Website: crate-barrel
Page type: payment
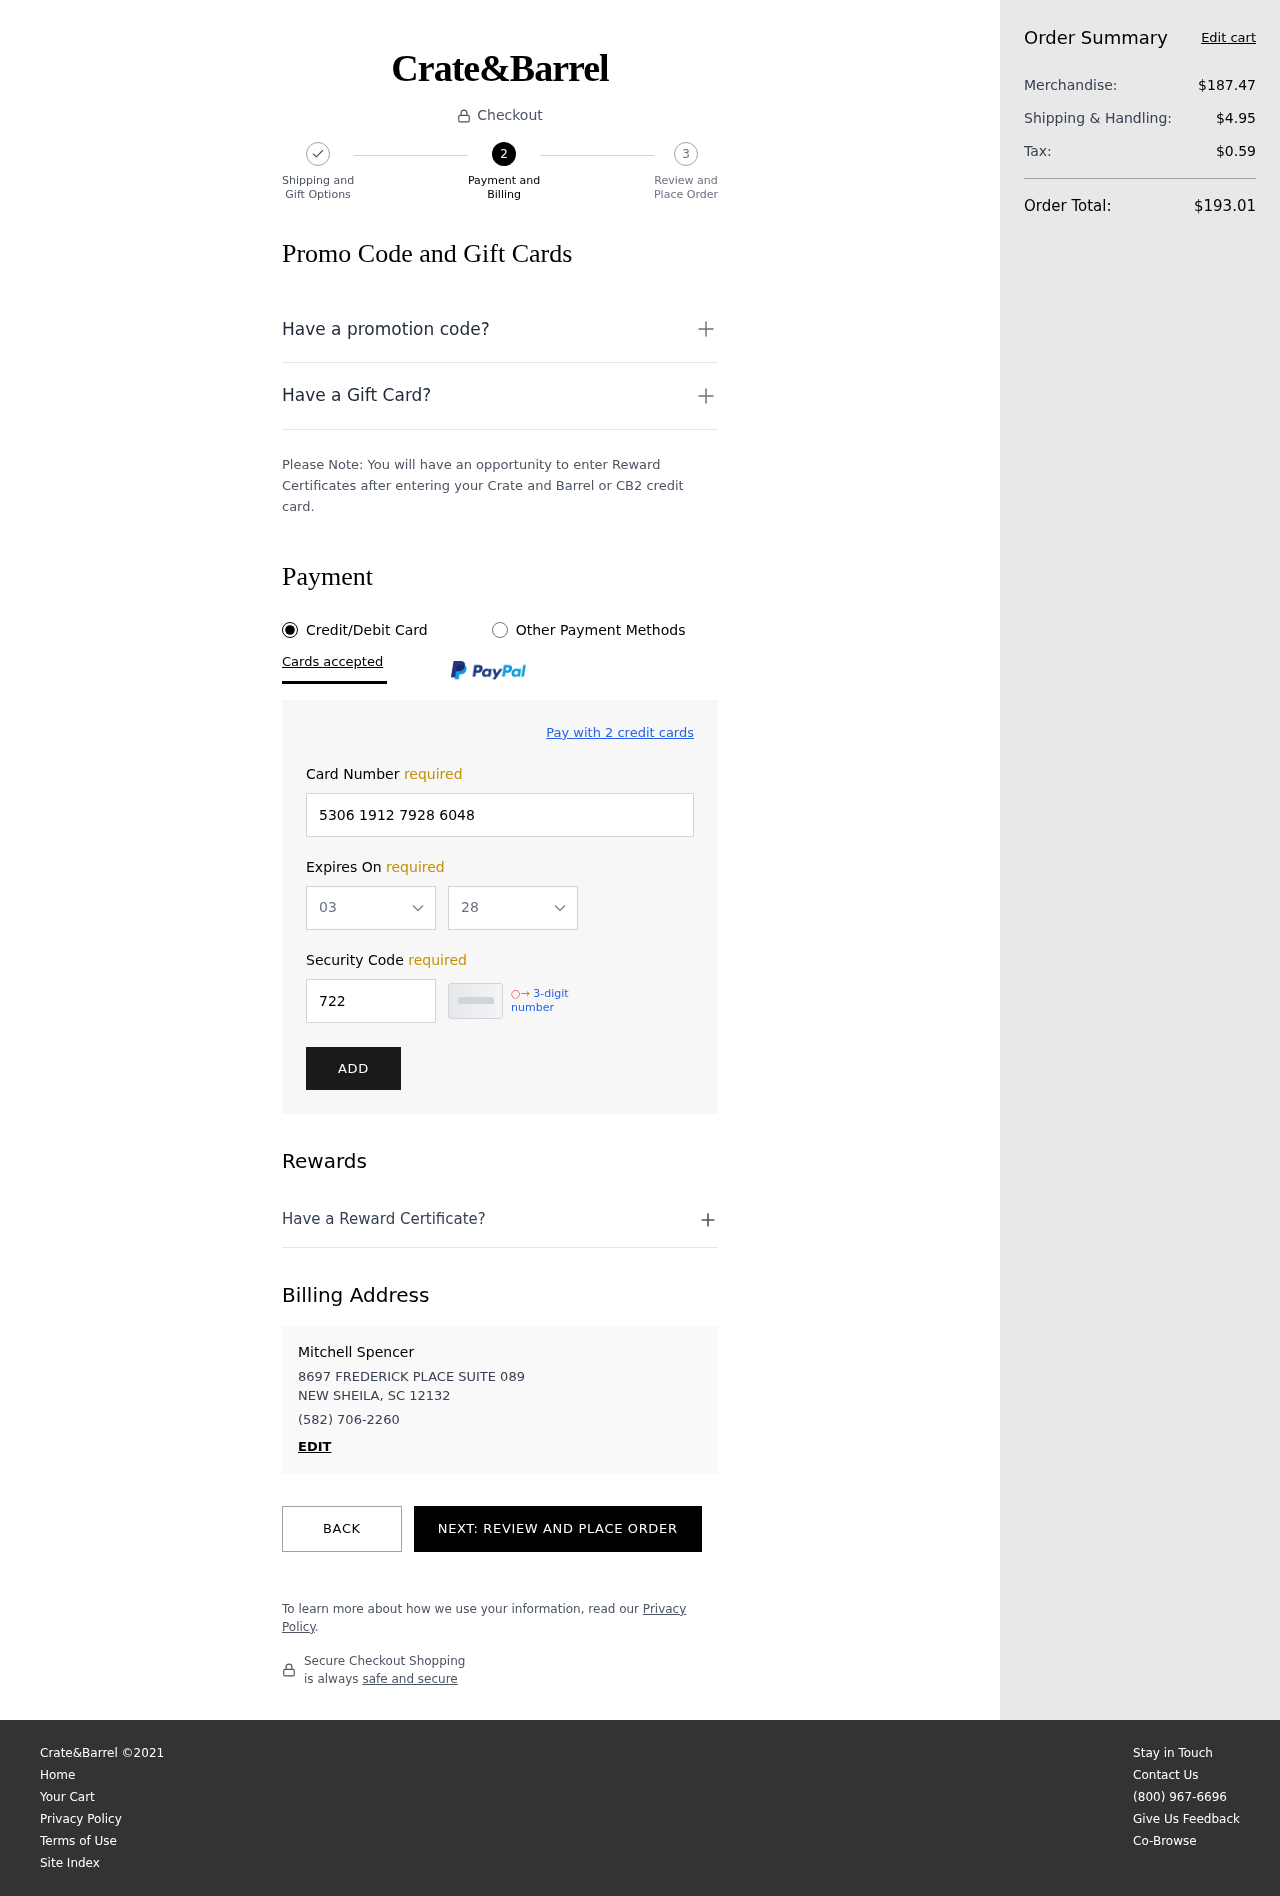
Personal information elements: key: PII_CARD_EXPIRY_MONTH
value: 03
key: PII_CARD_EXPIRY_YEAR
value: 28
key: PII_CITY_STATE_ZIP
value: NEW SHEILA, SC 12132
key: PII_FULLNAME
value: Mitchell Spencer
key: PII_PHONE
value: (582) 706-2260
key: PII_STREET
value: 8697 FREDERICK PLACE SUITE 089
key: PII_CARD_NUMBER
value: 5306 1912 7928 6048
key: PII_CARD_CVV
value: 722
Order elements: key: ORDER_SUBTOTAL
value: $187.47
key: ORDER_SHIPPING_COST
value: $4.95
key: ORDER_TAX
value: $0.59
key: ORDER_TOTAL
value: $193.01